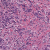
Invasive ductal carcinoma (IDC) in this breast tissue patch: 0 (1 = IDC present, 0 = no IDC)